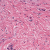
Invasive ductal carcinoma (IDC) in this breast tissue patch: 0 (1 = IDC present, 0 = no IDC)